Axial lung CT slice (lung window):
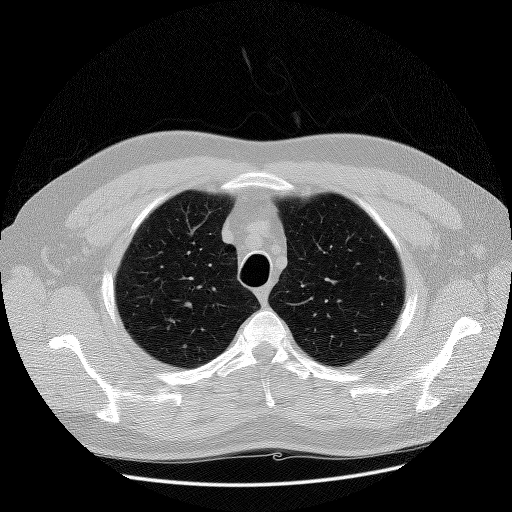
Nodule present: no